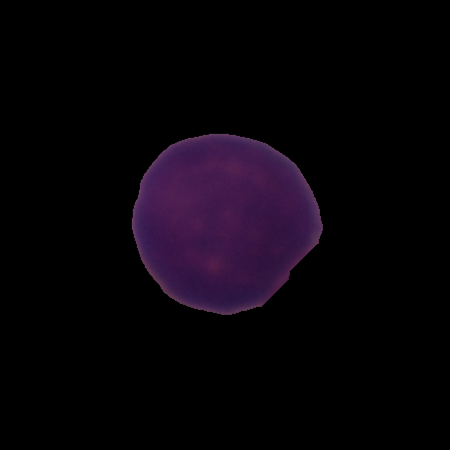
Label: healthy